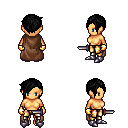
a pixel art fantasy rpg character, female body template, human, tanned skin, brown cape, gold greaves, black pixie cut hairstyle, gold gloves, metal boots, dagger, four views (front, back, left, right), 2x2 character sprite sheet, small pixel art, hard edges, no anti-aliasing